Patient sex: F
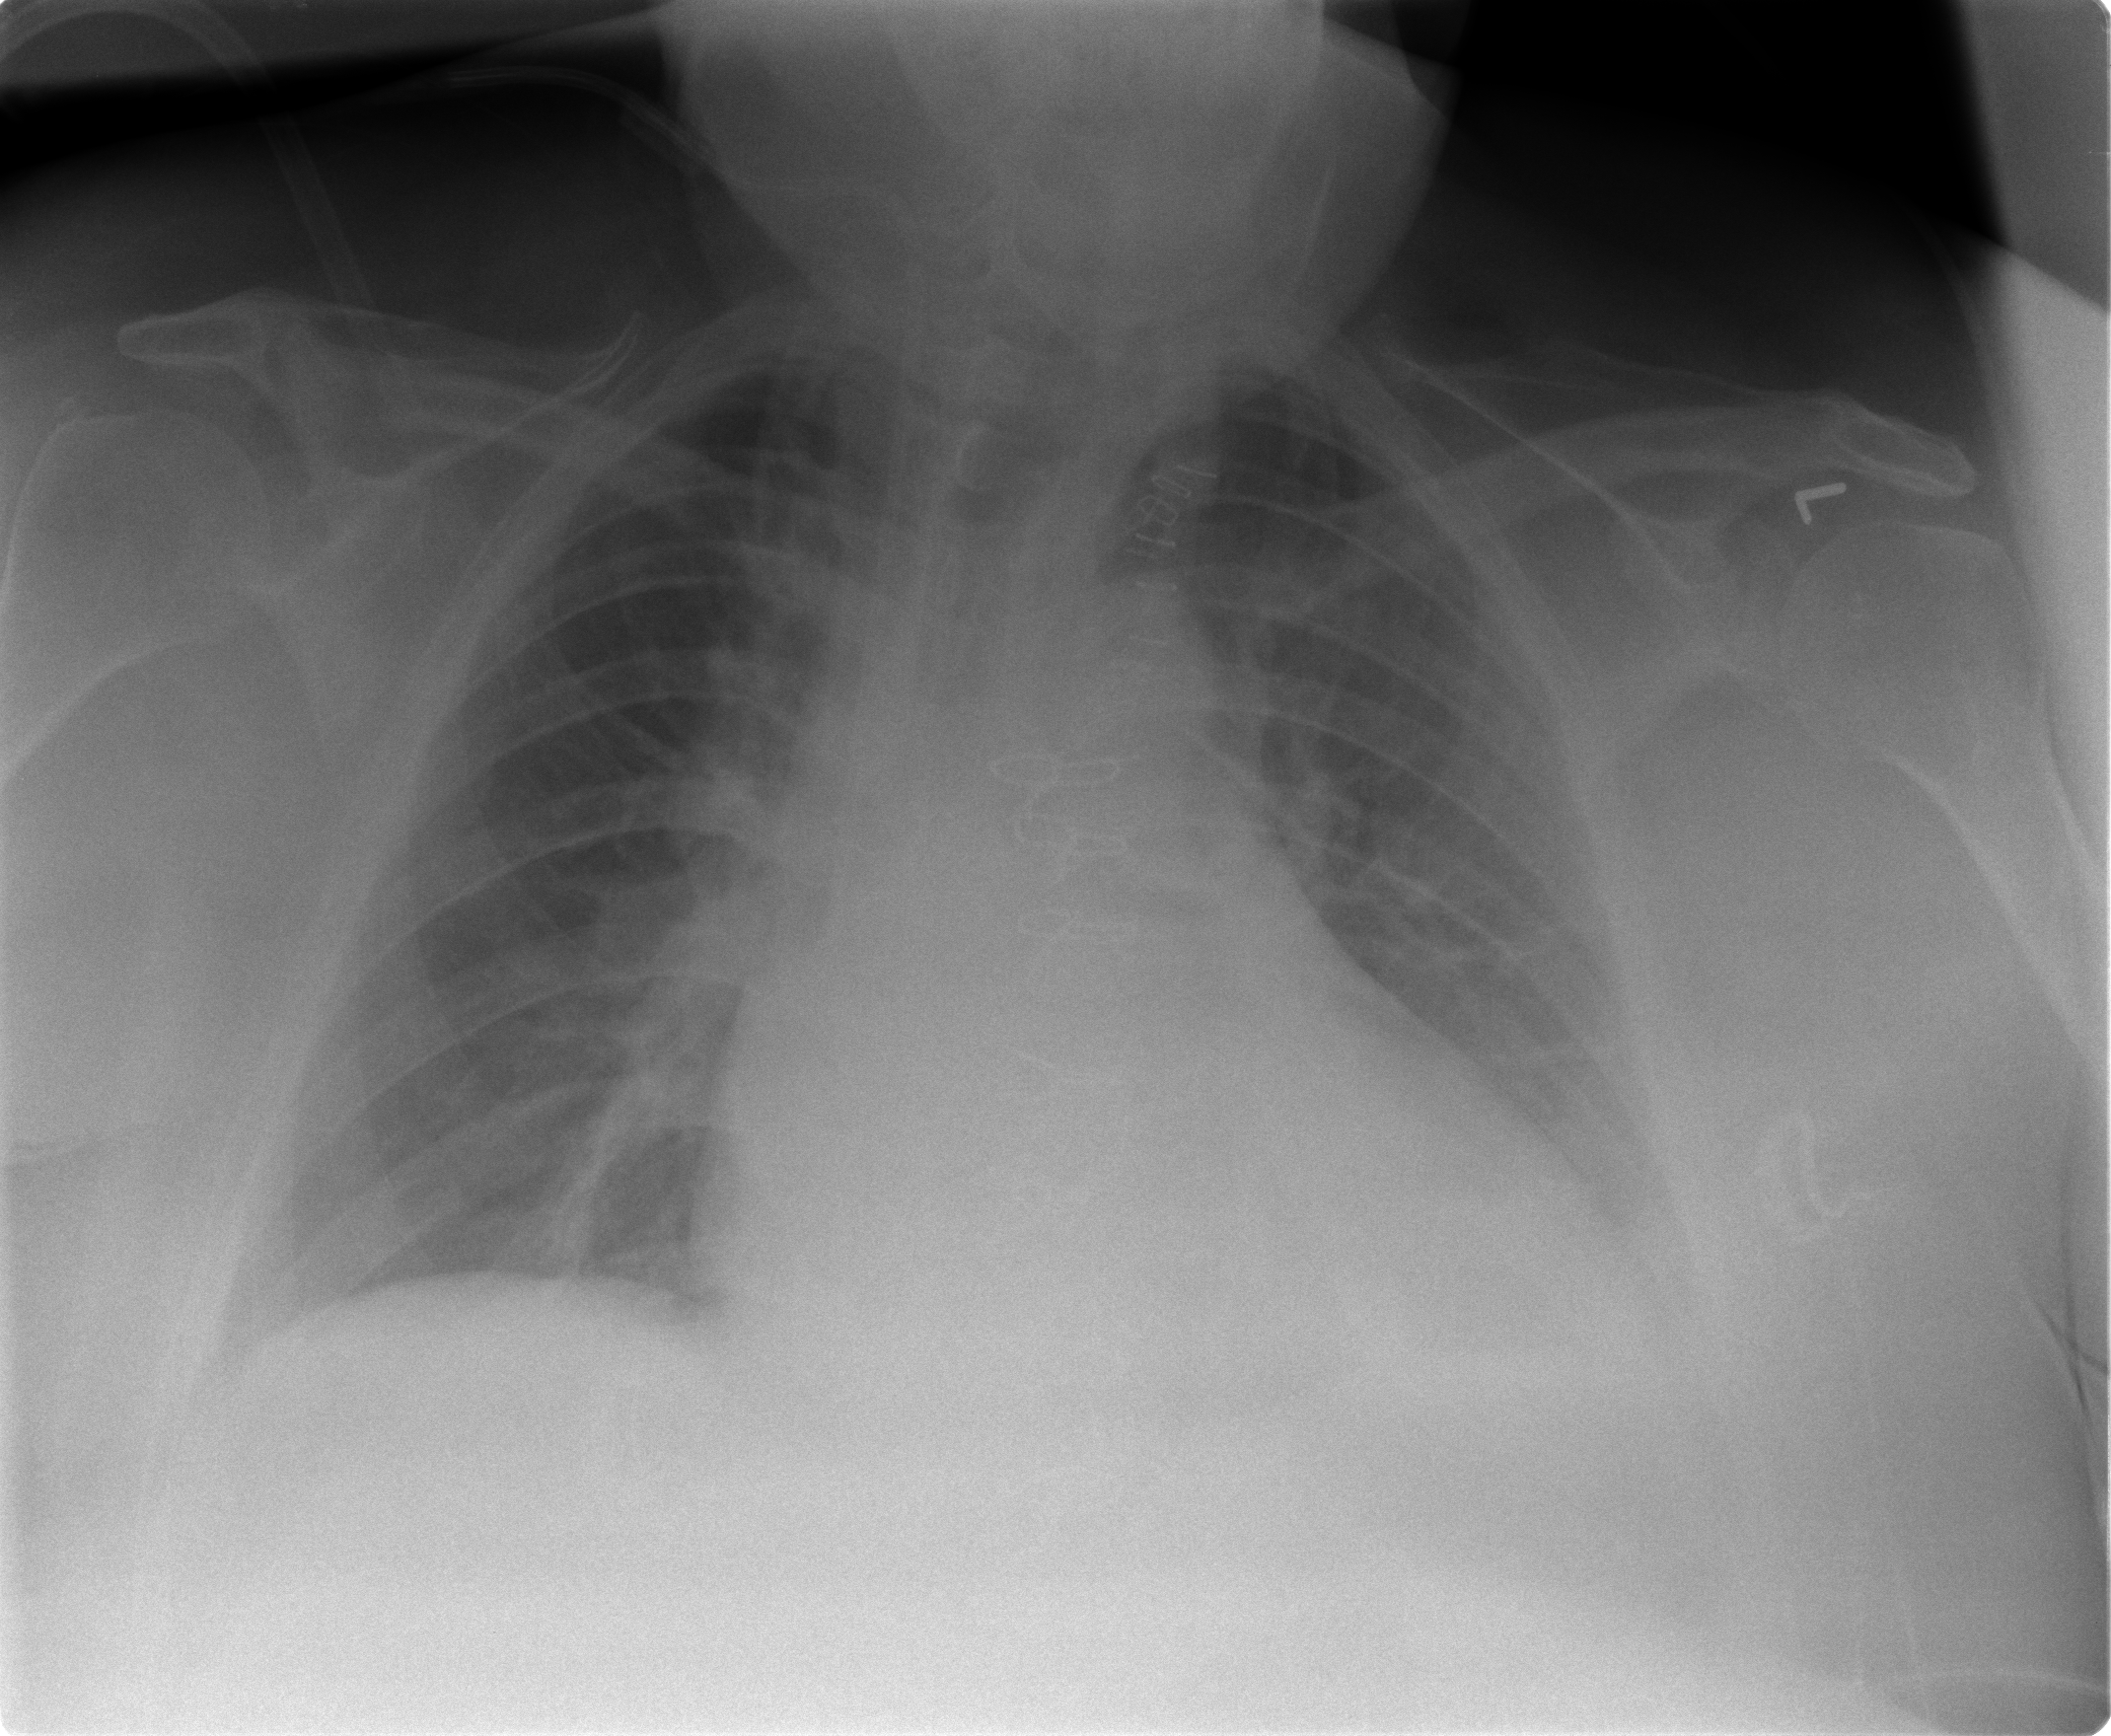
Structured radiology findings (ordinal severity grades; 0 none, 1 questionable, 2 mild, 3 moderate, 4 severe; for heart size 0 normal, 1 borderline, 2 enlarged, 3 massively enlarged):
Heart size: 2
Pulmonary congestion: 3
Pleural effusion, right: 0
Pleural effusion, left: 2
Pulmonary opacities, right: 0
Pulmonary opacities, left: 0
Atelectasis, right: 2
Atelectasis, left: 2